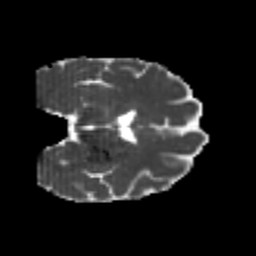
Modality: MD
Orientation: coronal
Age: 22
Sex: female
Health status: healthy
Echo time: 0.074 s